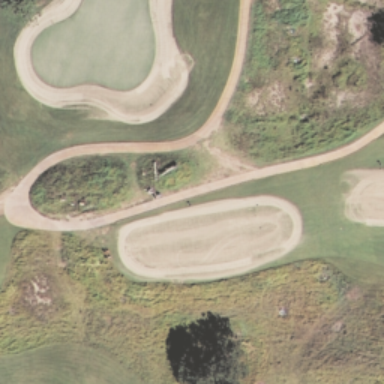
This is a part of a golf course with green turfs and some bunkers and trees .